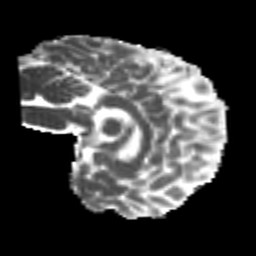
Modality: MD
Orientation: sagittal
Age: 23
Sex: male
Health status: healthy
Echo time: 0.074 s